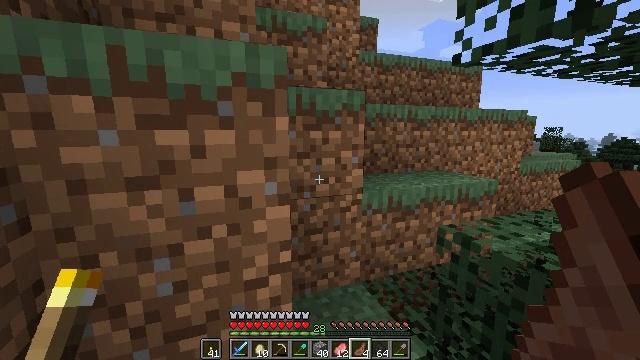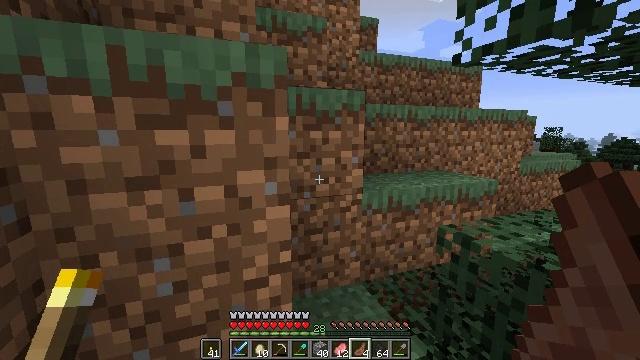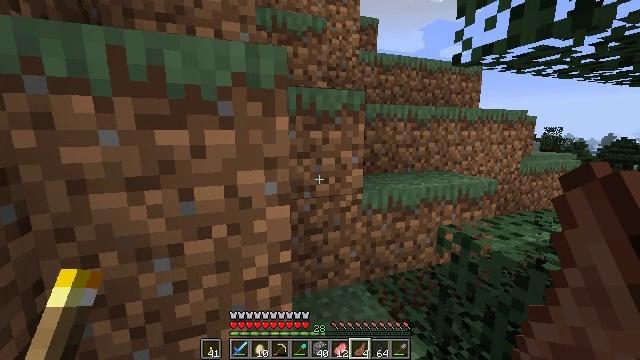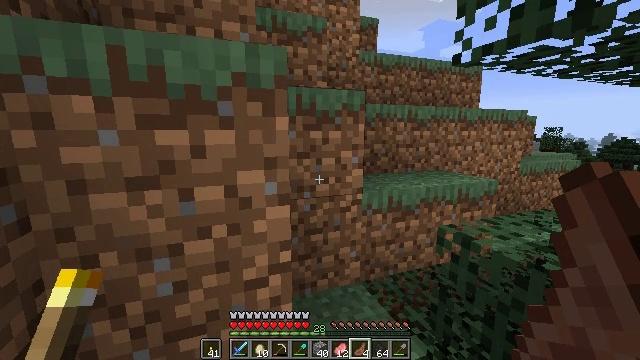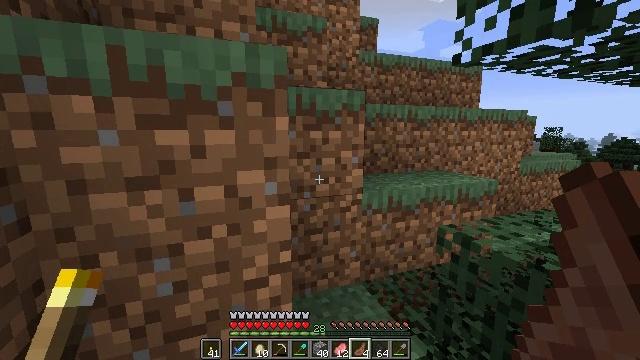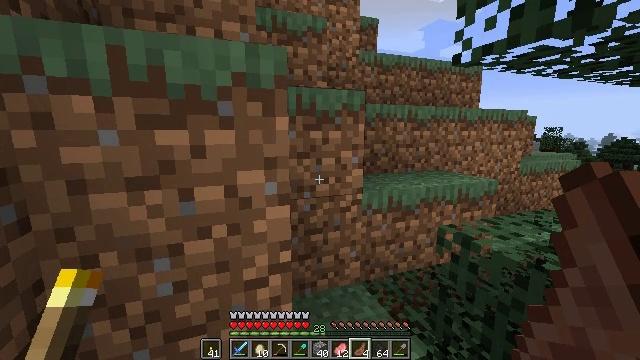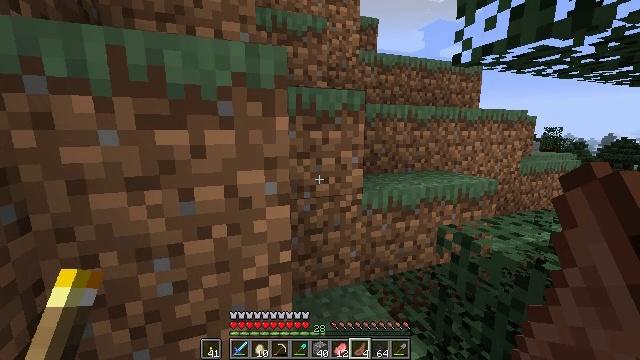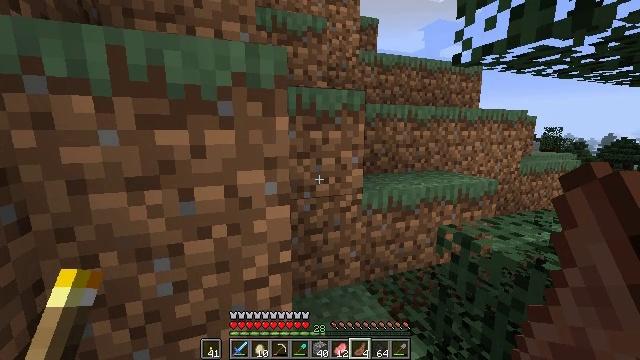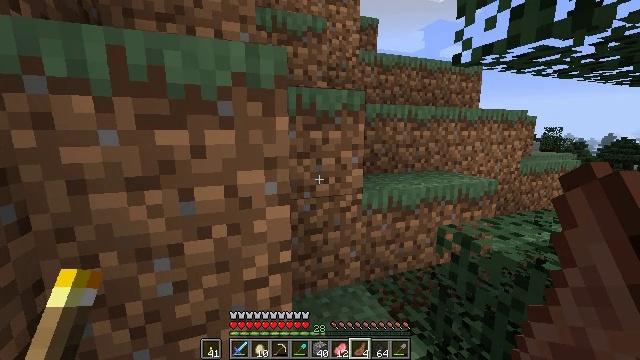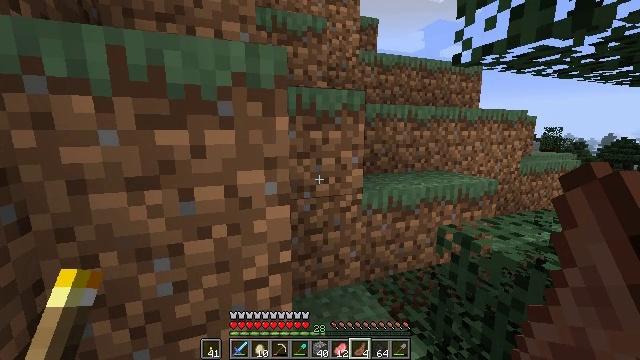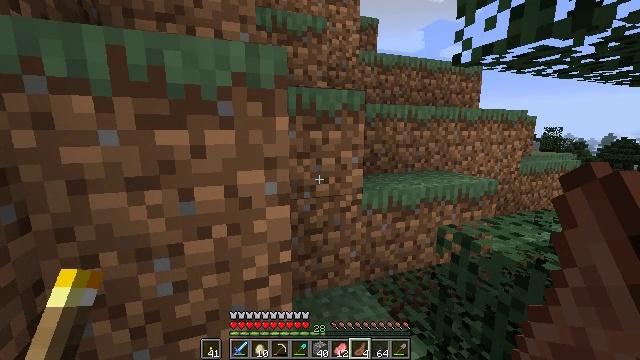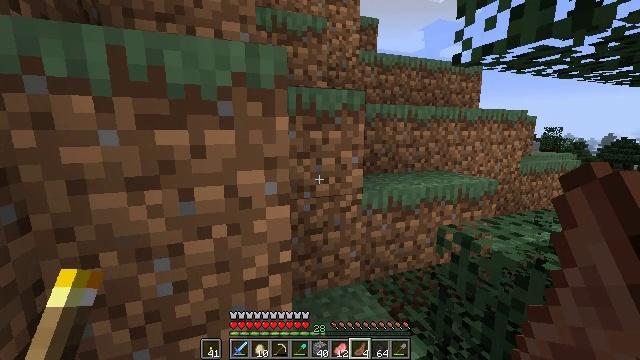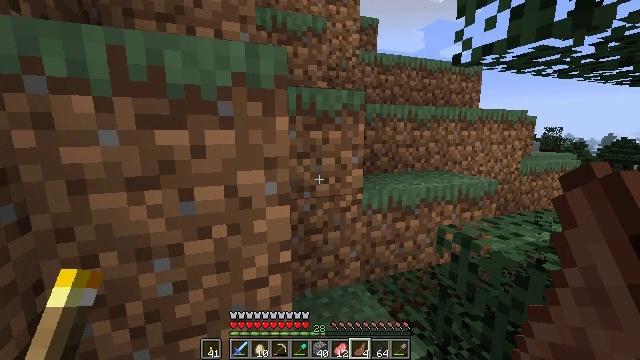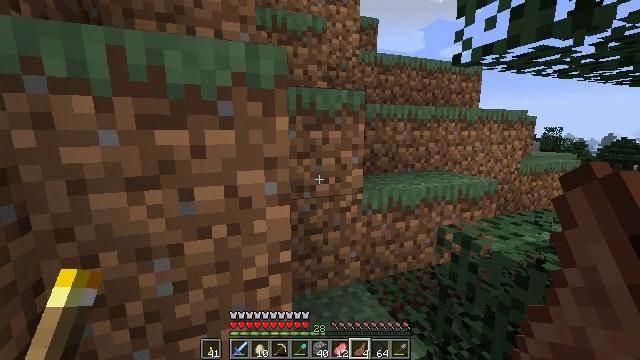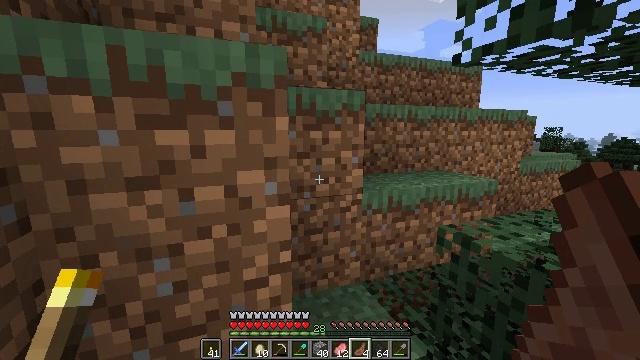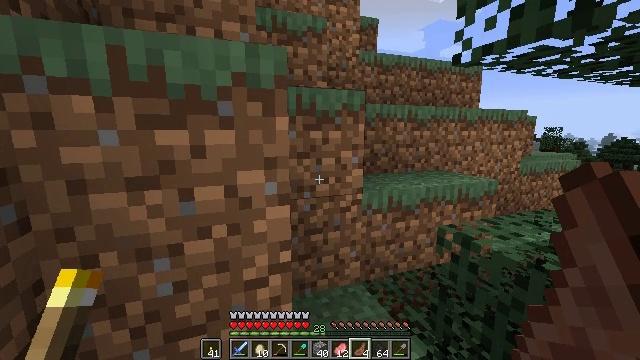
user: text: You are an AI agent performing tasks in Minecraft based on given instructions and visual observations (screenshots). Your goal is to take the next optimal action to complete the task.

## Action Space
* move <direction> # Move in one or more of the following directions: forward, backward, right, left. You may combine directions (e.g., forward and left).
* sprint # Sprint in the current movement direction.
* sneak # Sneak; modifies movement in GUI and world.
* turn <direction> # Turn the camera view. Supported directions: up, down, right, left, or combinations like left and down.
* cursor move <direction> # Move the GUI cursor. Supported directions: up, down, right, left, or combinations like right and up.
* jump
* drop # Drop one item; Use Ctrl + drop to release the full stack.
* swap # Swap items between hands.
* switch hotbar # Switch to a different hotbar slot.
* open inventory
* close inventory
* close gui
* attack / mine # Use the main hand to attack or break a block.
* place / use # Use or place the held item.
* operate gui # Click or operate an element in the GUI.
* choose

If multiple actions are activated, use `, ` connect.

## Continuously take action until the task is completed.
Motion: motion action
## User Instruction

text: Kill mobs.
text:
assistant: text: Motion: no_op
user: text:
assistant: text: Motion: no_op
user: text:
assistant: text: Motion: no_op
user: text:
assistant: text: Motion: no_op
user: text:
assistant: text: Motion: no_op
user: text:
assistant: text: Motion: no_op
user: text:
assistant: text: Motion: no_op
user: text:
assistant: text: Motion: no_op
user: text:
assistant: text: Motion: no_op
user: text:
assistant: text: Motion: no_op
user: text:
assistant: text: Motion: no_op
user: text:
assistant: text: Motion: no_op
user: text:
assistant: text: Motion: no_op
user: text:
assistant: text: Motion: no_op
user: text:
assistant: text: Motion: no_op
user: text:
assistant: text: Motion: no_op
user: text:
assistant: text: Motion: no_op
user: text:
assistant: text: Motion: no_op
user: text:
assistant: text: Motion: no_op
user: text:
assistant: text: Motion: no_op
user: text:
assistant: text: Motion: no_op
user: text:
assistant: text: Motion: no_op
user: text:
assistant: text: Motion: no_op
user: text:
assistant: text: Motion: no_op
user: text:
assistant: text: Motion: no_op
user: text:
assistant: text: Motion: no_op
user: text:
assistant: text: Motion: no_op
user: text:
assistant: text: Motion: no_op
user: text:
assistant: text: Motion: no_op
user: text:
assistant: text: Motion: no_op